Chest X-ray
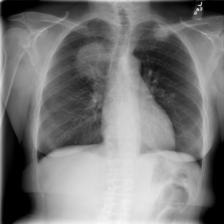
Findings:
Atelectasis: negative
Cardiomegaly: negative
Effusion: negative
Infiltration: negative
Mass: positive
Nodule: negative
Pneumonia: negative
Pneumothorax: negative
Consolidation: negative
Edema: negative
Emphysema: negative
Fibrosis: negative
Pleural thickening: negative
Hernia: negative